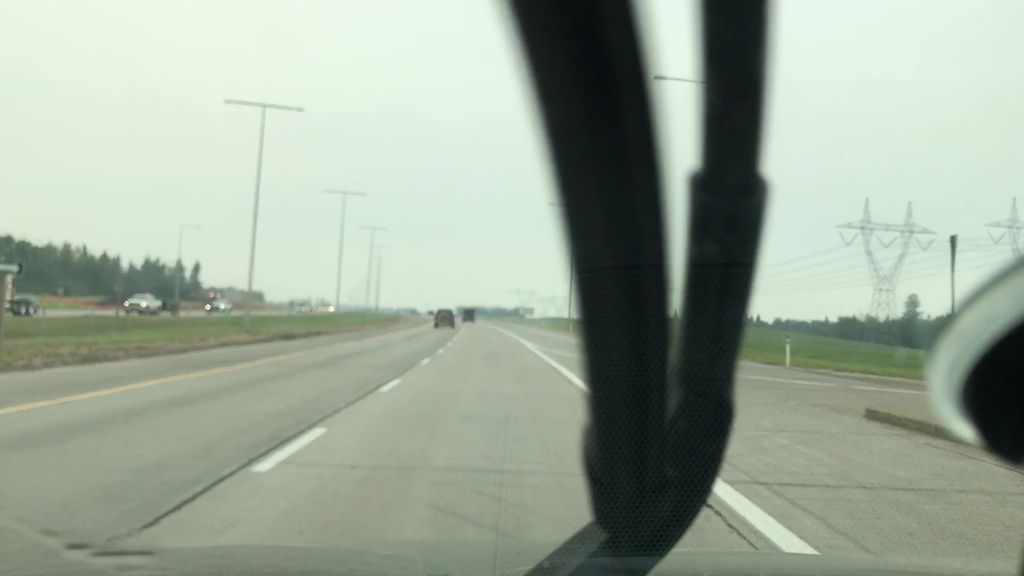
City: edmonton